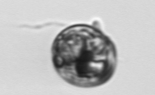
Label: Proterythropsis